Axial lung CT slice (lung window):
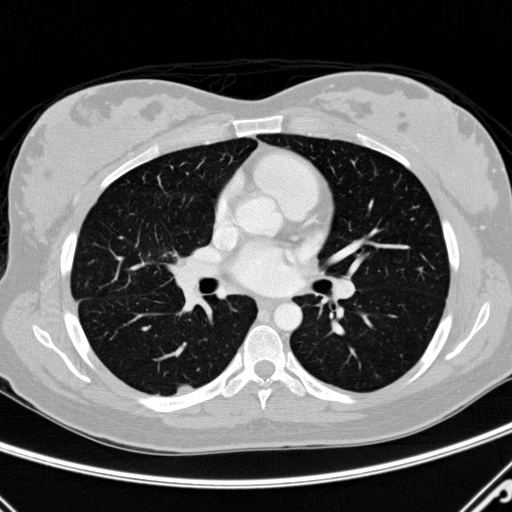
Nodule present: yes
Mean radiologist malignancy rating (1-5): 3